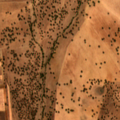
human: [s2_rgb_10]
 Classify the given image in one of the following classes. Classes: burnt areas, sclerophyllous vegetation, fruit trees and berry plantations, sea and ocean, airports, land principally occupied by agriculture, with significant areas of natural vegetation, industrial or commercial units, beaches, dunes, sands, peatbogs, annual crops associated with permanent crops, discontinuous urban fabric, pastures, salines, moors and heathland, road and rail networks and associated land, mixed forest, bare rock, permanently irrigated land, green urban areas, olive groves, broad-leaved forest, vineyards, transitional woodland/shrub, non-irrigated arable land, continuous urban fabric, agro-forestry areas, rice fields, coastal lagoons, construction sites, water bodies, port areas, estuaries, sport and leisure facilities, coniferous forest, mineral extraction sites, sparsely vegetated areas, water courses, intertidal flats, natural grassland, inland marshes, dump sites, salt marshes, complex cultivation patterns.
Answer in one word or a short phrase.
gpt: non-irrigated arable land, permanently irrigated land, annual crops associated with permanent crops, agro-forestry areas